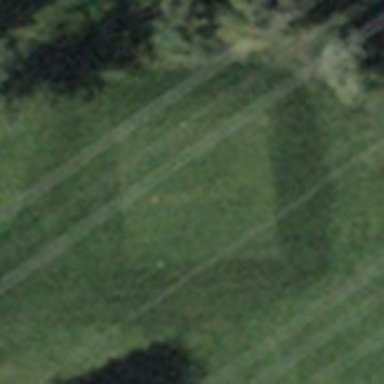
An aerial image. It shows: Golf tee.